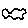
Label: cloud